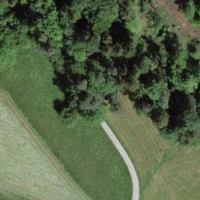
EUNIS habitat code: 52
Species observed at this site:
Lamium galeobdolon